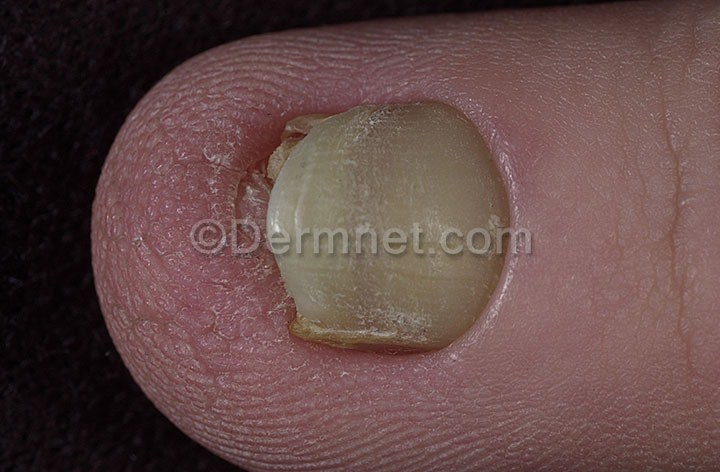
Disease: Nail Fungus and other Nail Disease